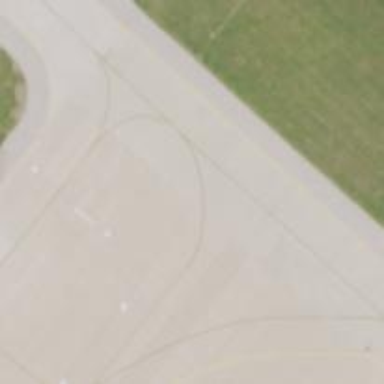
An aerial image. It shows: View of taxiway at the airport.